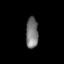
Tissue: lung
Cell type: Endothelial cells
Senescence score: 0.6193
Nuclear area (px): 368
Mean DAPI intensity: 120.766